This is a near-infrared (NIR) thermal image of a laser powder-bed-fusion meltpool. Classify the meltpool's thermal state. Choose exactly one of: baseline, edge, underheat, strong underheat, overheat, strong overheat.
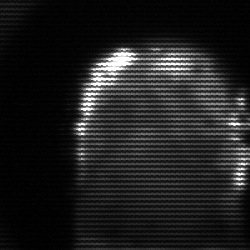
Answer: baseline